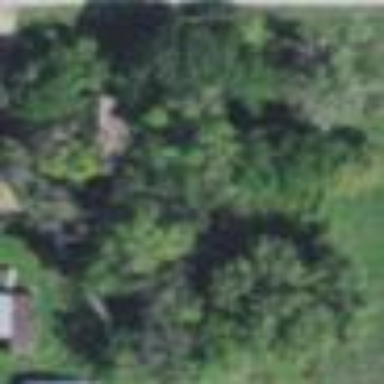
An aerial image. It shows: Beautiful woodland area.